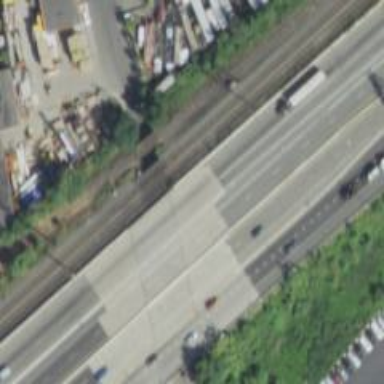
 categorized as Urban Freeway/Expressway."